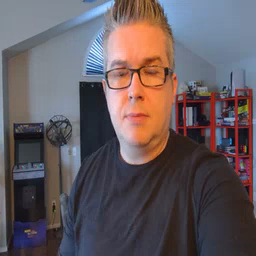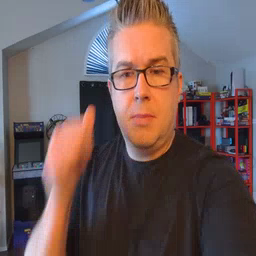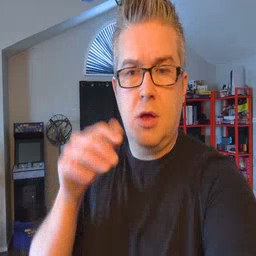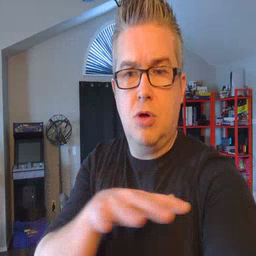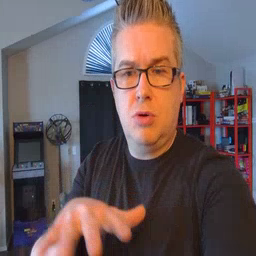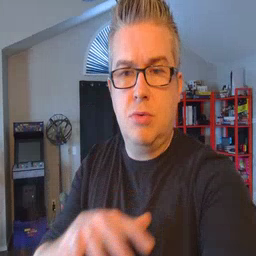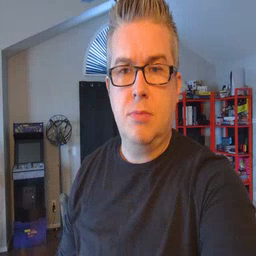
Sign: backyard